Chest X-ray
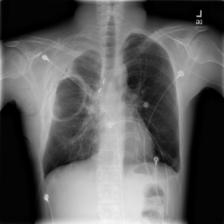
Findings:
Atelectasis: negative
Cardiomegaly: negative
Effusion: negative
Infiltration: negative
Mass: negative
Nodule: negative
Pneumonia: negative
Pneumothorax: negative
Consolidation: negative
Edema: negative
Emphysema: negative
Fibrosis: negative
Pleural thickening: negative
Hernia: negative